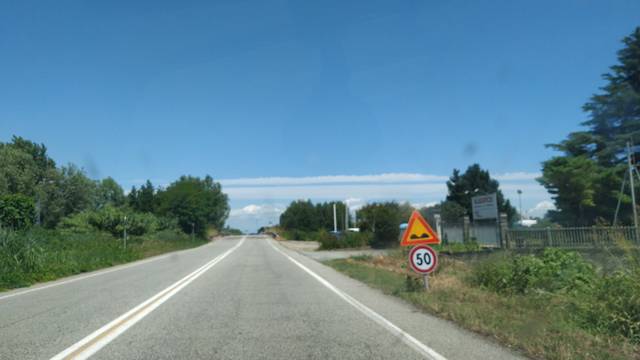
Region: Italy
Coordinates: 45.174, 8.471